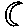
Label: moon